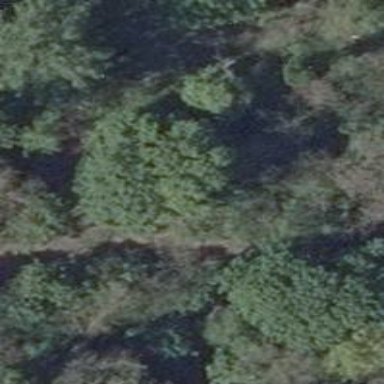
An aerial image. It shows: Abandoned railway spur.